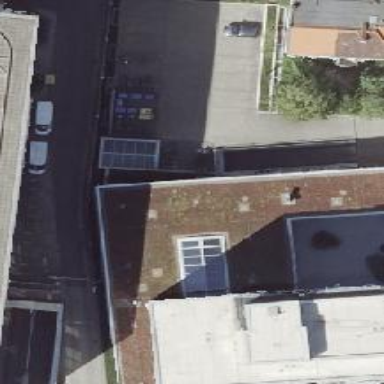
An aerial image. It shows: Parking entrance.